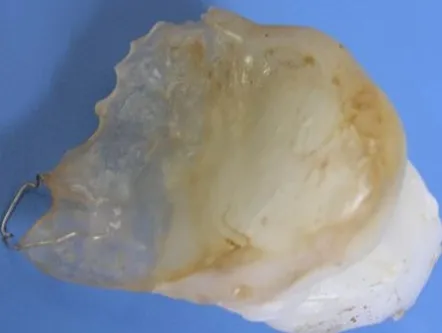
Immediate obturator with Adams retention clasp.
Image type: pathology (fish)